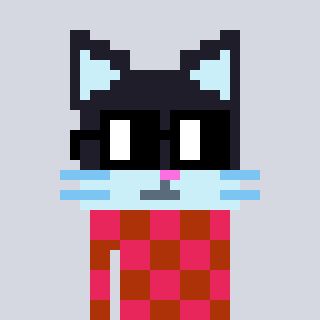
a pixel art character with square black glasses, a cat-shaped head and a hotbrown-colored body on a cool background